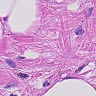
Metastatic tissue present: no